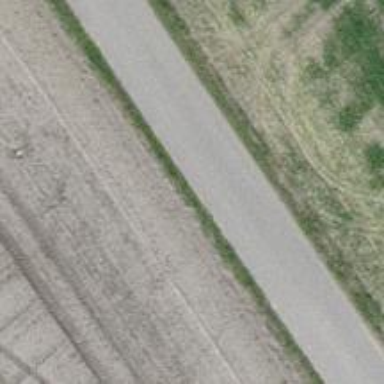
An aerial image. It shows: Paved track with grade 1 surface suitable for agricultural vehicles.